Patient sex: M
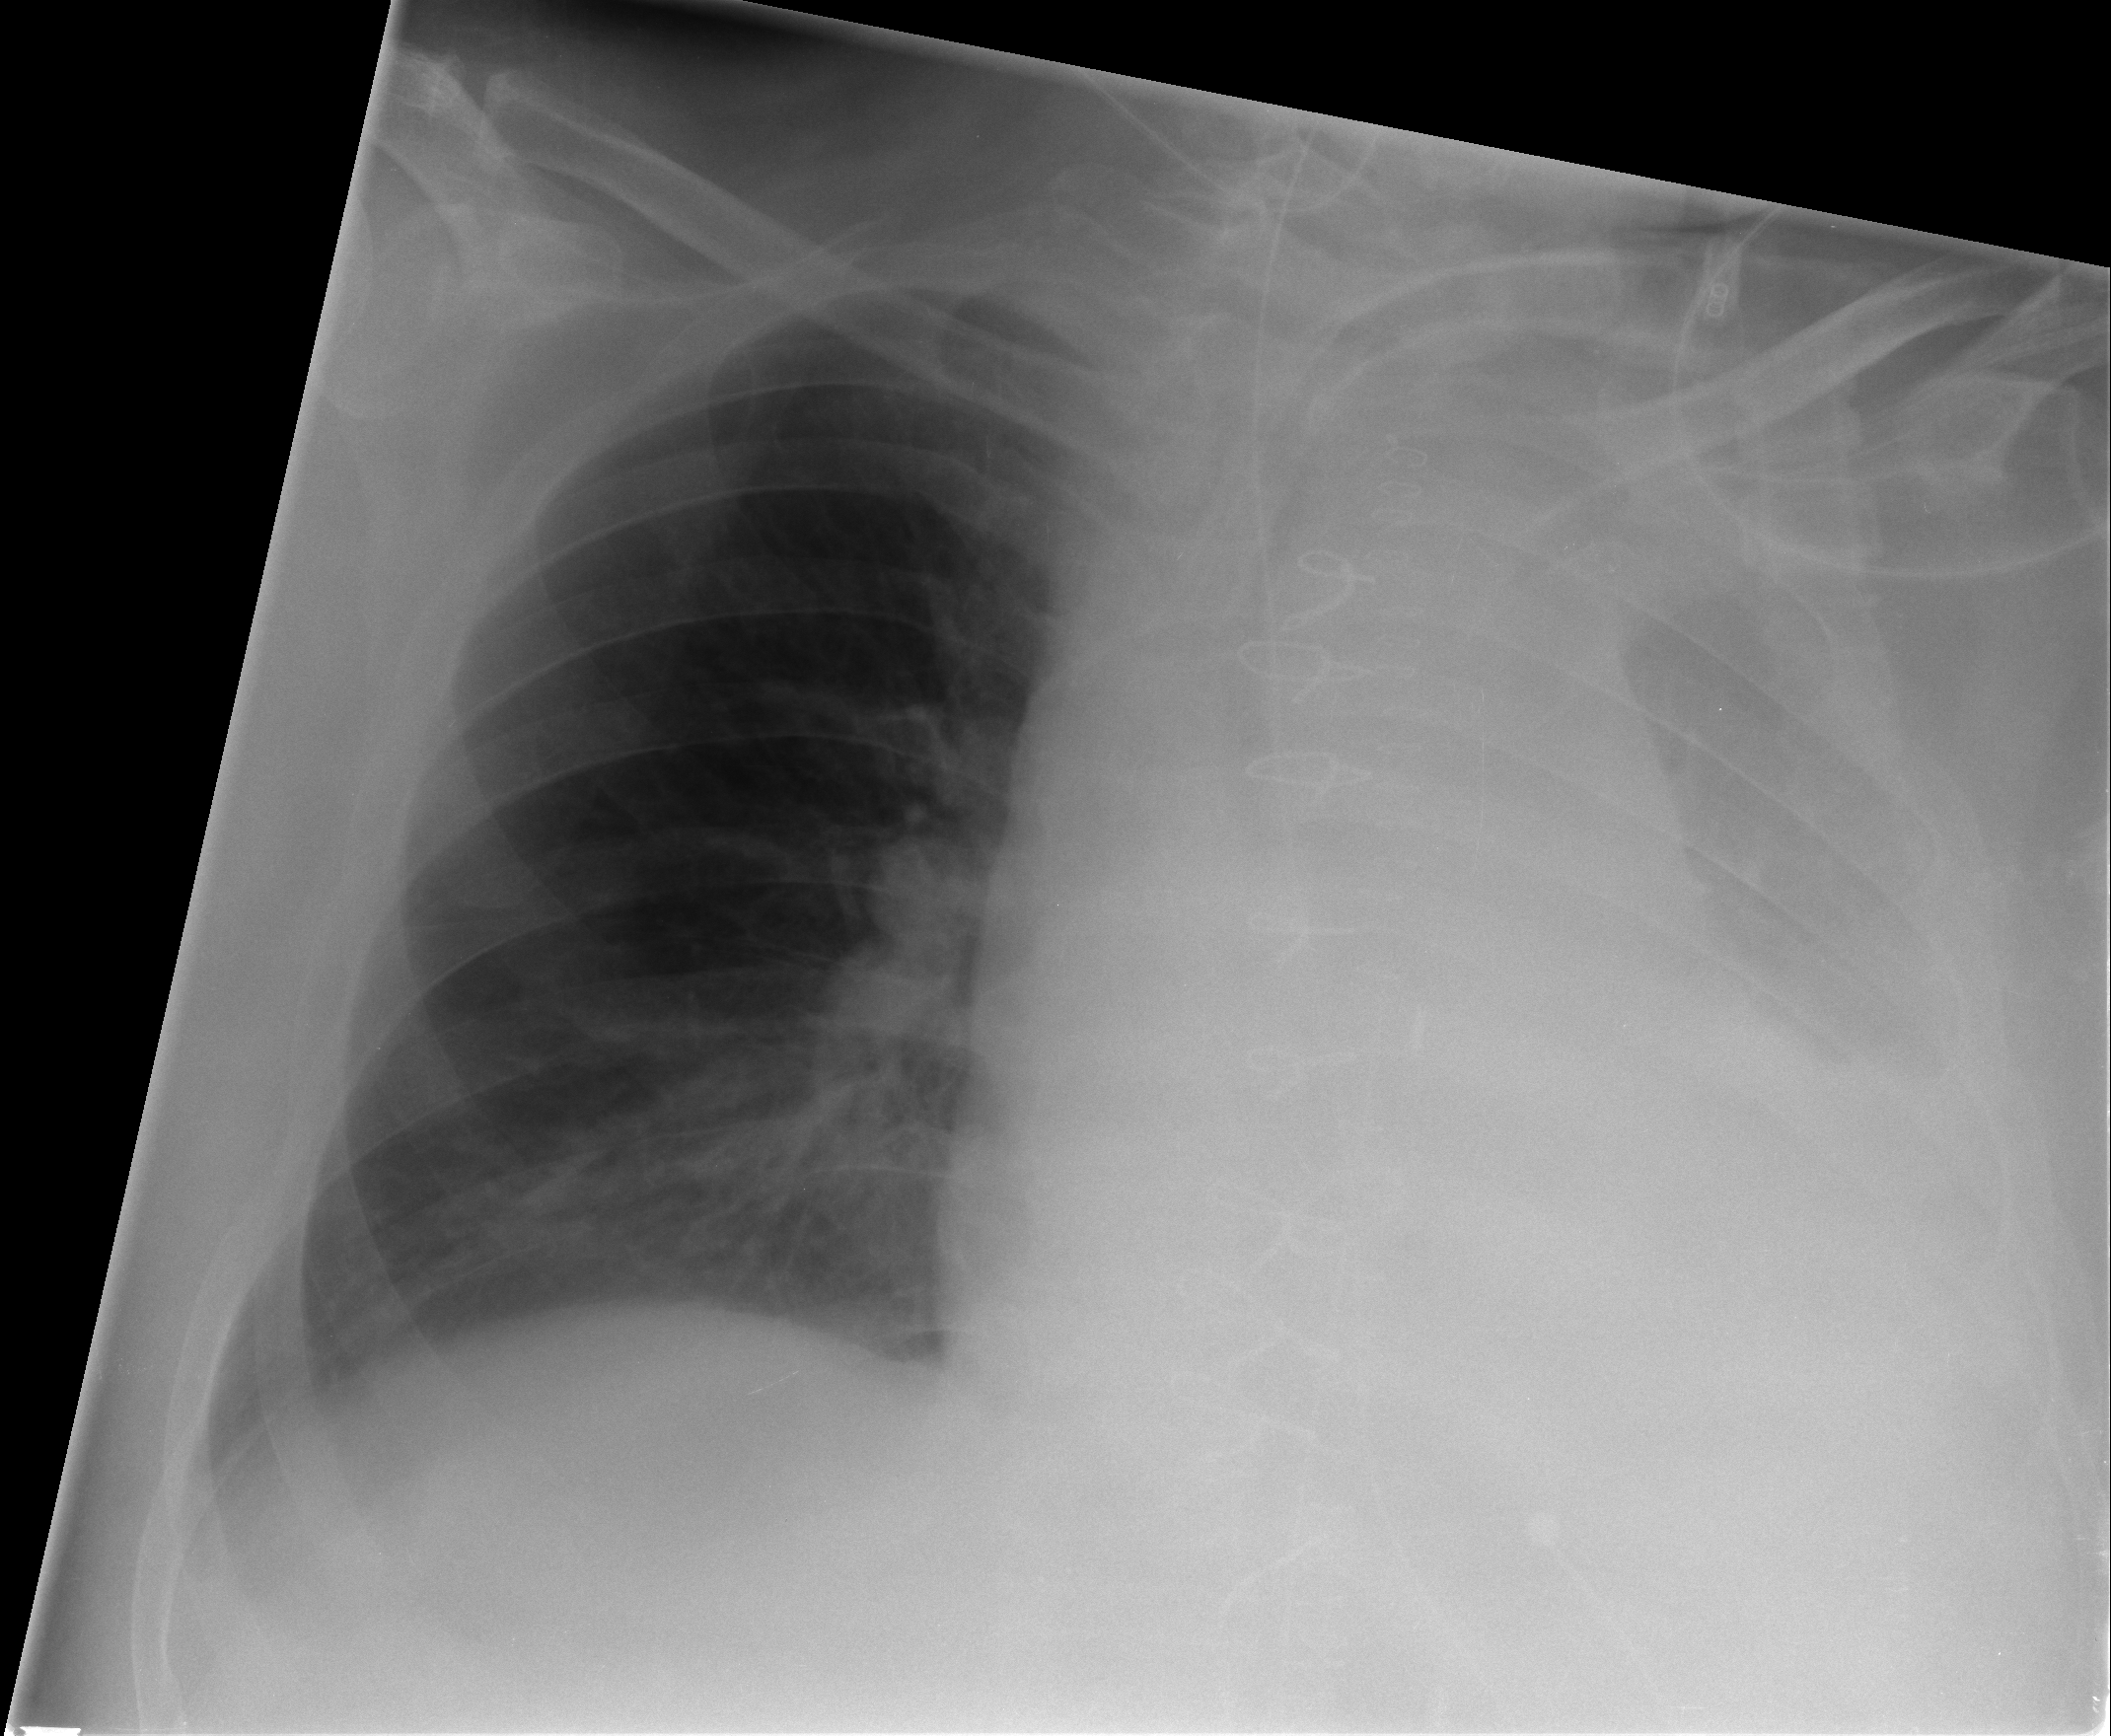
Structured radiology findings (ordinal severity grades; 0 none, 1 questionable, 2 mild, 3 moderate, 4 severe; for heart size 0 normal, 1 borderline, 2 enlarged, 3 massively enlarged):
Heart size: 2
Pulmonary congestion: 0
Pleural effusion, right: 0
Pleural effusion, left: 4
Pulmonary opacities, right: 0
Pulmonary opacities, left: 0
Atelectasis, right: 0
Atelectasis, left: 3